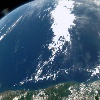
Label: water